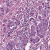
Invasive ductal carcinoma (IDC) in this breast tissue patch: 1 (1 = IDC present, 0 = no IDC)